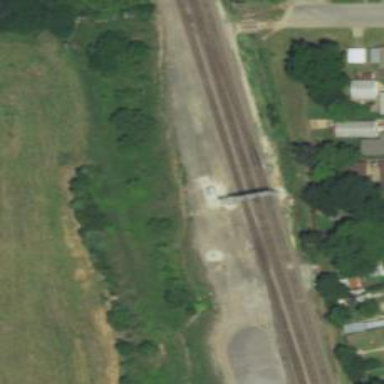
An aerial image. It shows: Railway signal.